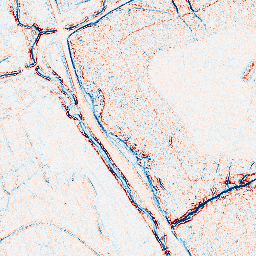
Category: edge_preserving
Decomposition family: bilateral
Decomposition parameters: d: 5
sigma_color: 100
sigma_space: 75
Upsampling method: regularized
Upsampling parameters: scale: 4
lambda_reg: 0.001
Upsampling scale: 4